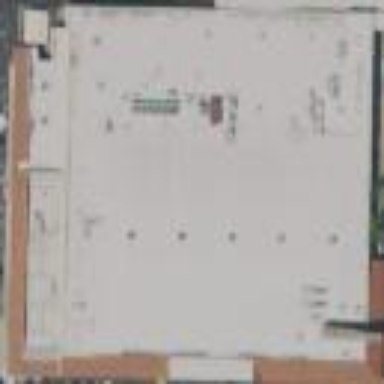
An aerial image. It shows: Supermarket located in building.